Interaction volume radius: 5 \u00c5
Interaction volume height: 15 \u00c5
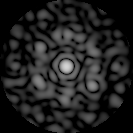
Disorder parameter: 0.7636